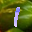
Label: 1